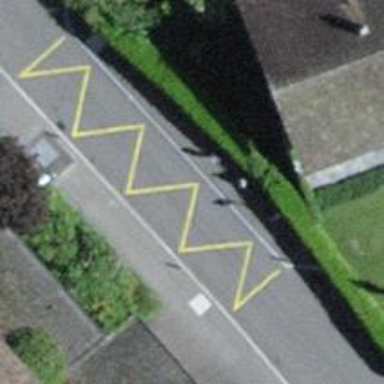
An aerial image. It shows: Bus stop with designated public transport stop position.